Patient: sex M, age 50
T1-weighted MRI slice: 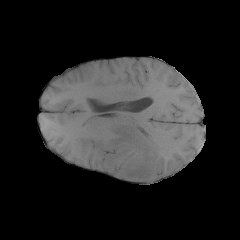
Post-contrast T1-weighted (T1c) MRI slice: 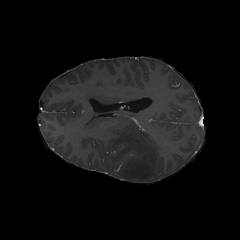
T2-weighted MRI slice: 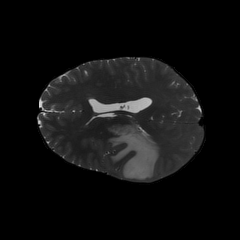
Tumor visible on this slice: yes
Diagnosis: Glioblastoma, IDH-wildtype
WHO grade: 4